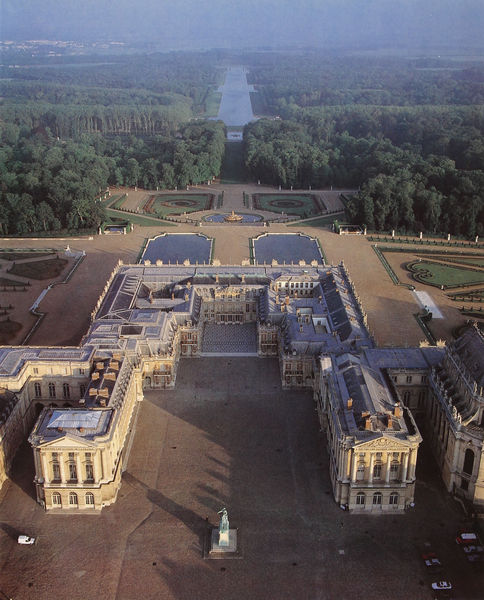
Titel: Schloss Versailles
Künstler: Louis Le Vau
Standort: Versailles (EU - F)
Schlagwörter: flügel, himmel, wasser, bäume, fluss, landschaft, see, teich, fenster, säule, anlage, dach, gebäude, gras, haus, park, schloss, wiese, architektur, barock, kanal, wald, brunnen, reiter, bassin, garten, skulptur, statue, perspektive, giebel, hof, vogelperspektive, luft, symmetrie, foto, fotografie, palast, denkmal, symmetrisch, becken, beete, achse, prunk, aufnahme, waser, versailles, loire, flügelanlage, schlossanlage, punk, luftbild, blumenbeete, wasserspiele, protzig, achsensymmetrisch, versilles, gartenj, punkl